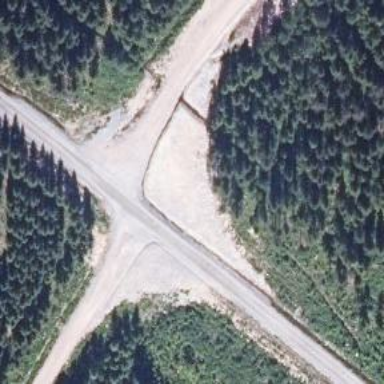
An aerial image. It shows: Unclassified road.